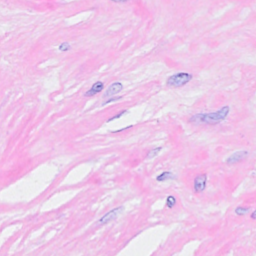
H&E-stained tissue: Breast